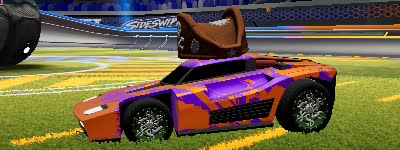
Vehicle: breakout